Interaction volume radius: 10 \u00c5
Interaction volume height: 10 \u00c5
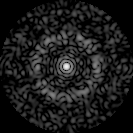
Disorder parameter: 0.7919